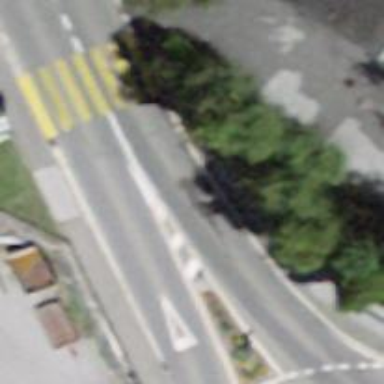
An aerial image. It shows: Tertiary road with asphalt surface and sidewalk on the left.